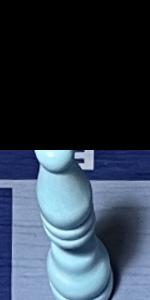
Label: Bishop_White